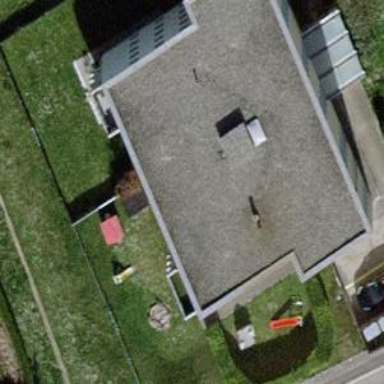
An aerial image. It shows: Kindergarten.